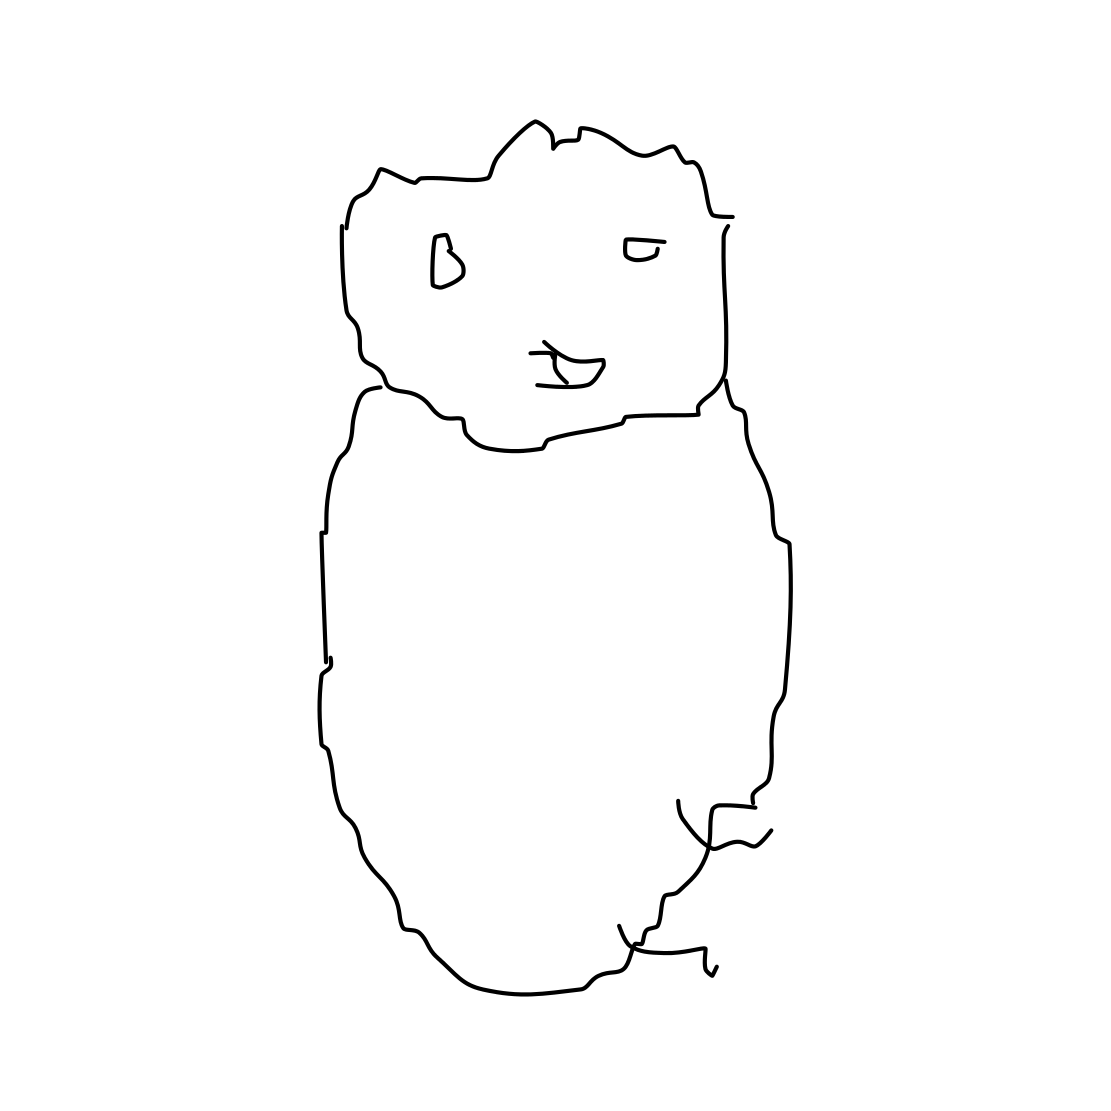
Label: owl